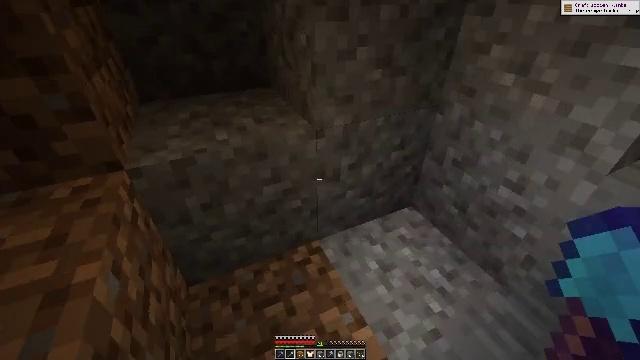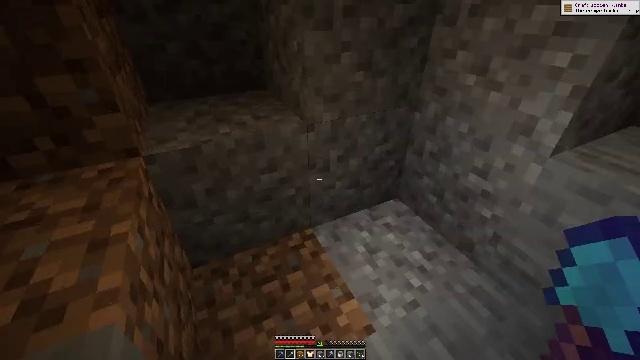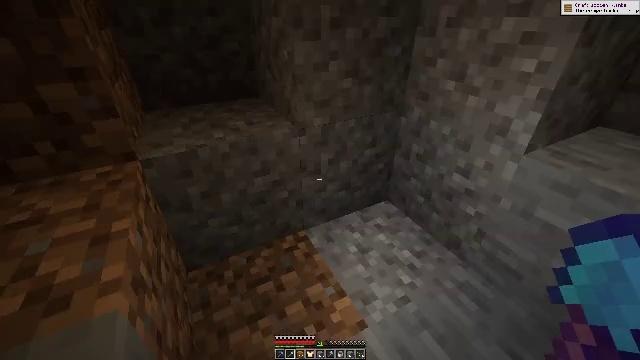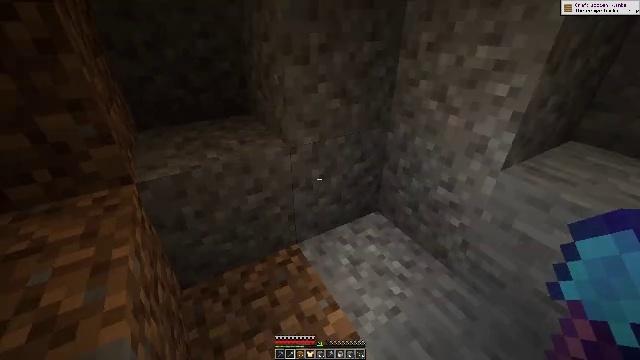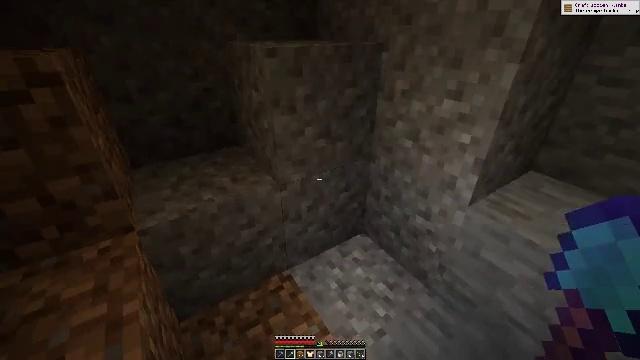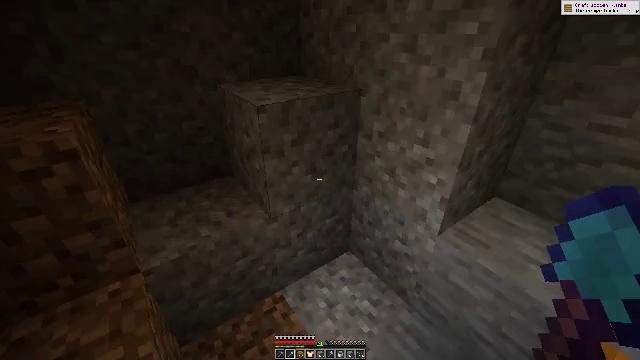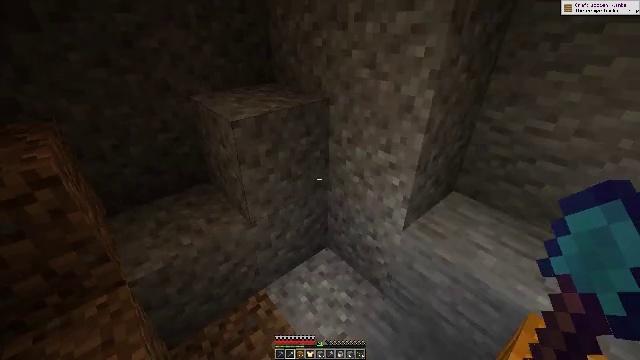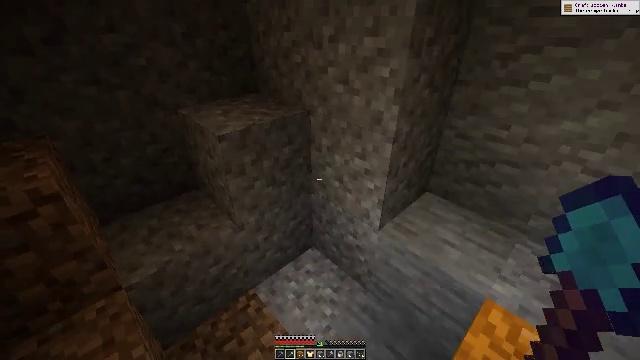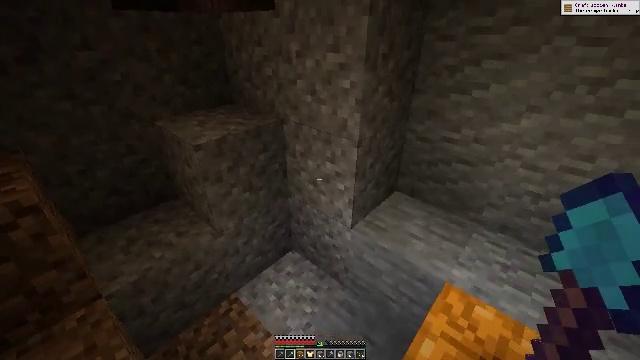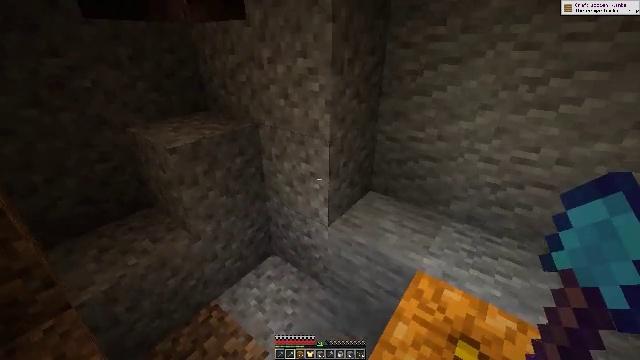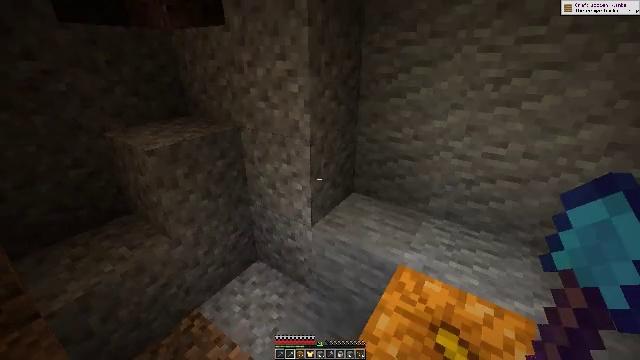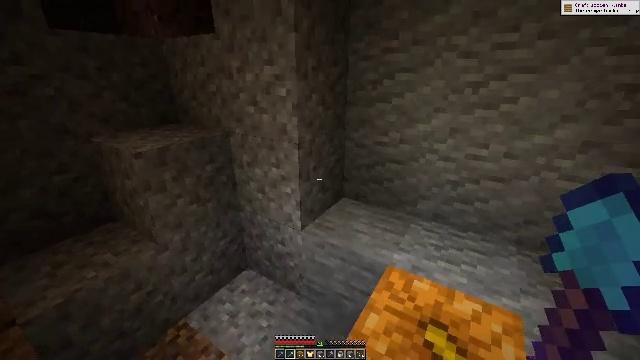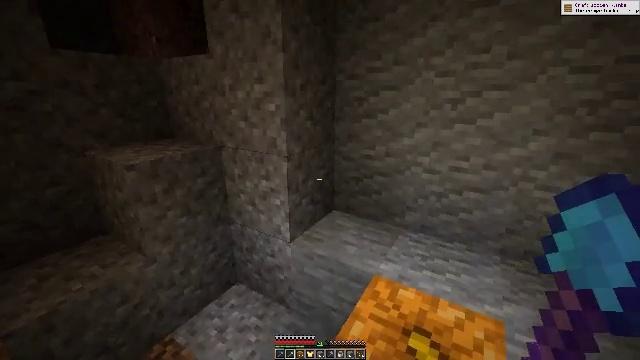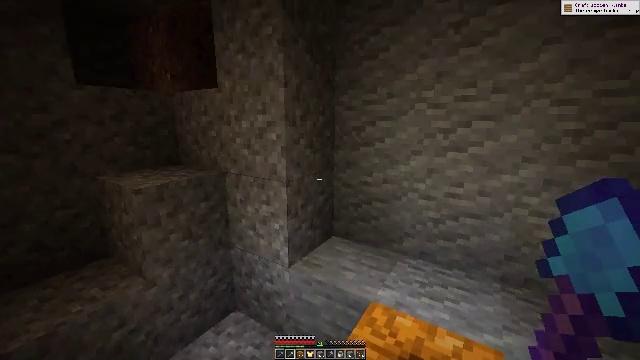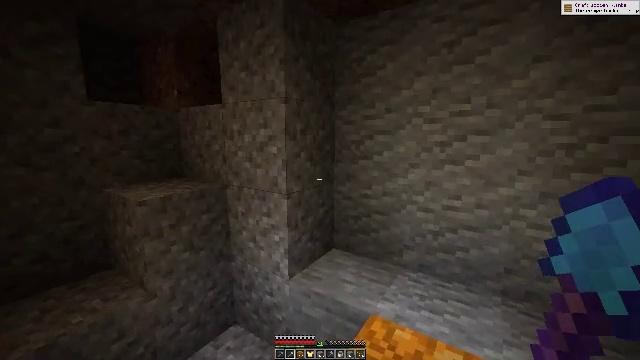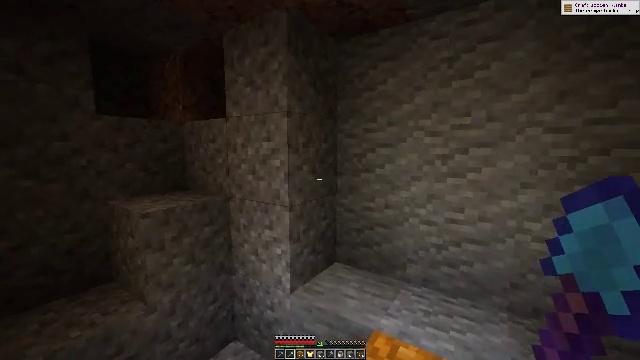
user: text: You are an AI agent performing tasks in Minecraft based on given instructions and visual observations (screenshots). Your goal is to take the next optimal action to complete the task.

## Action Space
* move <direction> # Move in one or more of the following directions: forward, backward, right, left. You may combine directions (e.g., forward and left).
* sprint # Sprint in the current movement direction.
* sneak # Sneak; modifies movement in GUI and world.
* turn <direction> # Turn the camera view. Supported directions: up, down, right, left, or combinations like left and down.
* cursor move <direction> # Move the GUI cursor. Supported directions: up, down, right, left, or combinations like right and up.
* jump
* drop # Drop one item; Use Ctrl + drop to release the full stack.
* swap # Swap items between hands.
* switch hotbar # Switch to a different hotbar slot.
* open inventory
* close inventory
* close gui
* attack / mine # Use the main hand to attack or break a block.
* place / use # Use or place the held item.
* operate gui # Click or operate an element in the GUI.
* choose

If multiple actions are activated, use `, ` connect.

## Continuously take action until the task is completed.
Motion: motion action
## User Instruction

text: Gather gravel by digging.
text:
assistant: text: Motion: move back, turn right and up
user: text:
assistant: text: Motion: move back, turn right and up
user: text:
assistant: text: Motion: move back, turn right and up, jump
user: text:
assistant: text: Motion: move back, turn right, jump
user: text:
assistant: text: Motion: move back, turn right, jump
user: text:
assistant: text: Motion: move back, turn right and down, jump
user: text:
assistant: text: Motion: move back, turn right
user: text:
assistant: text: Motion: move back, turn right and up
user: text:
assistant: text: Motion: move back, turn right and up
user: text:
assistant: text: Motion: turn right and up
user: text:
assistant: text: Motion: turn right and up
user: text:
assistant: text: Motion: turn up
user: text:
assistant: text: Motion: turn left and up
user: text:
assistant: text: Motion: turn up
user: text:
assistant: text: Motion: turn up
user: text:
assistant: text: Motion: turn left and up
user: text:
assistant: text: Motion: turn left and up
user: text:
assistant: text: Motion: turn left and up
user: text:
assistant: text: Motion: attack / mine
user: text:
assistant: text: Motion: attack / mine
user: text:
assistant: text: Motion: attack / mine
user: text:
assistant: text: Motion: turn down
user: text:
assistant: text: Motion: turn down
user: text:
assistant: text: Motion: turn down
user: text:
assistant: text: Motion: no_op
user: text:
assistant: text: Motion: no_op
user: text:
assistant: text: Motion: no_op
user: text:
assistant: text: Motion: turn down
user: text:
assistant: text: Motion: turn down
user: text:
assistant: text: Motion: turn down, attack / mine